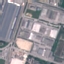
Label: Industrial